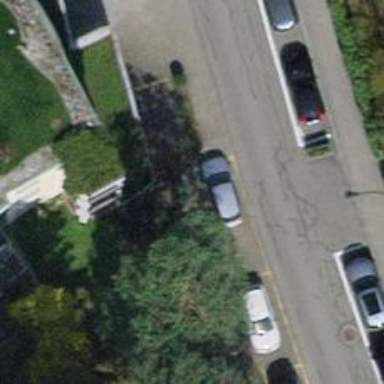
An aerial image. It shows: Sidewalk along the footway.